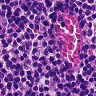
Metastatic tissue present: no